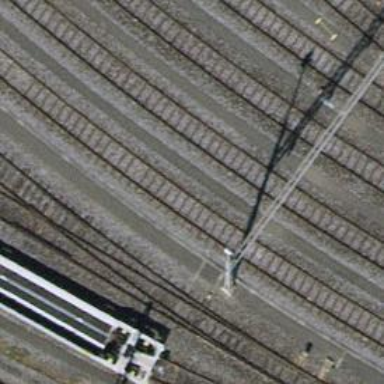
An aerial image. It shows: Single track railway in yard.